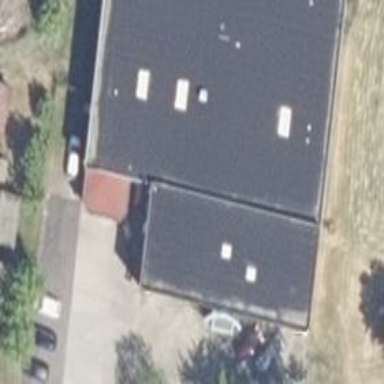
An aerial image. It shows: Furniture shop.